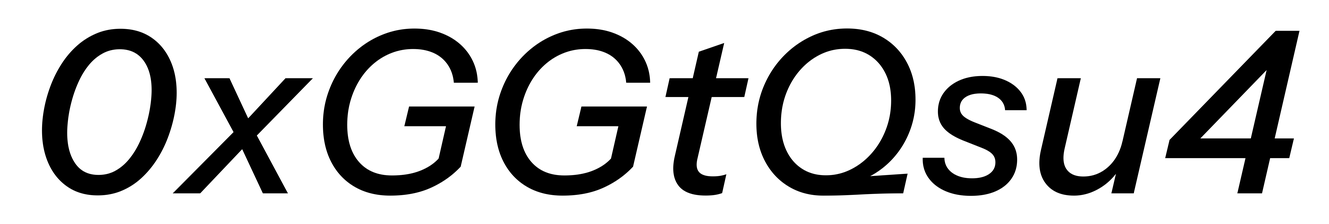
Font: InstrumentSans-Italic_Medium_Italic